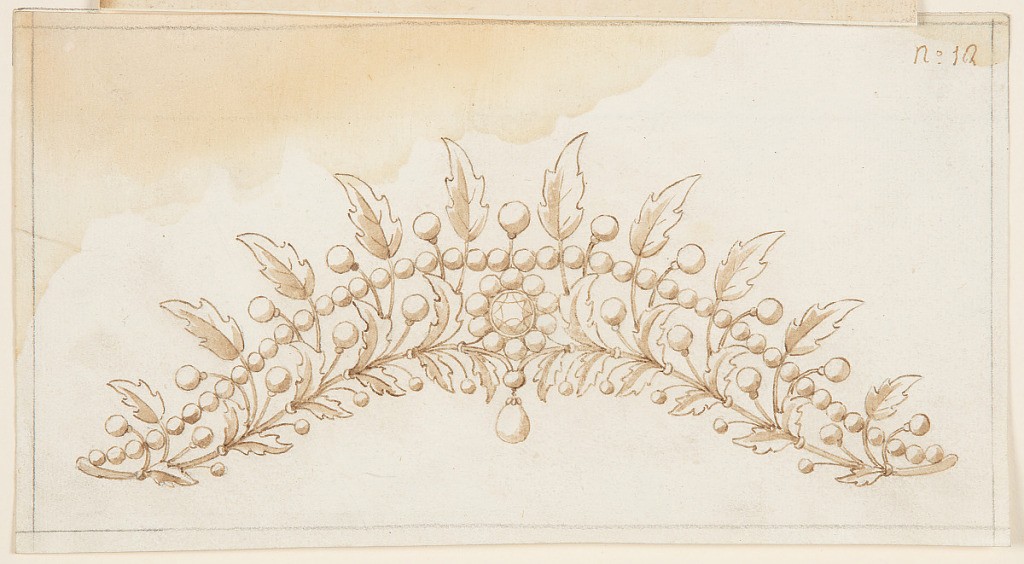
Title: Design for Coronet
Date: mid- 19th century
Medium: Pen and ink, brush and sepia wash, graphite on paper
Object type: Drawing
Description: Horizontal rectangle. Design for a small crown or tiara. From two converging branches with leaves and buds are springing upward alternatively stems with a bead and a big oak leaf. A row of beads curved like a pediment connects the stems. In the center is a round diamond, framed by a row of beads. Hanging is a pear-like diamond at center. Framing graphite line.